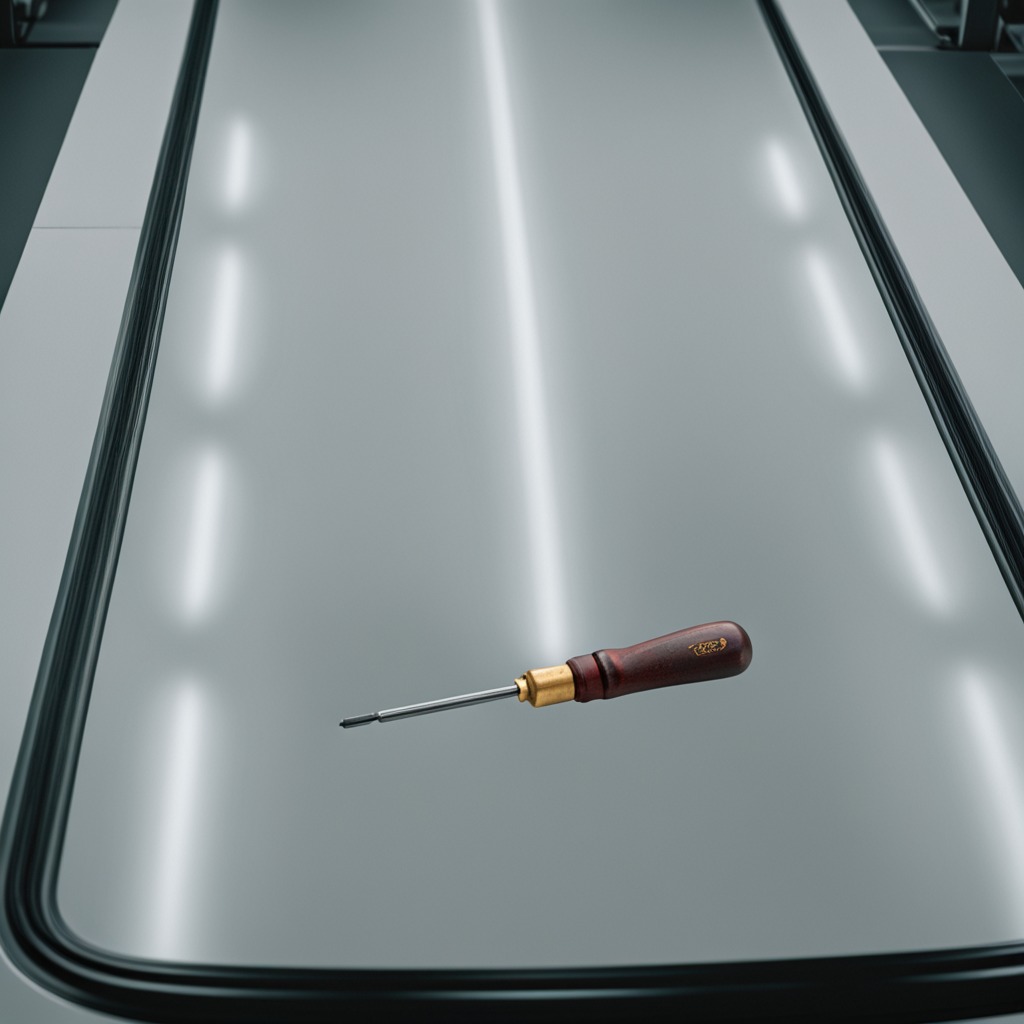
A screwdriver is lying on the table in a ship maintenance bay.